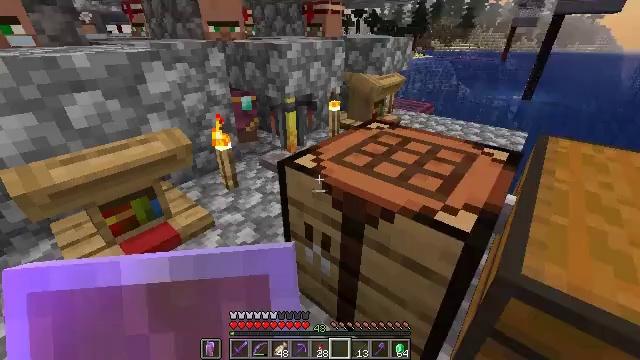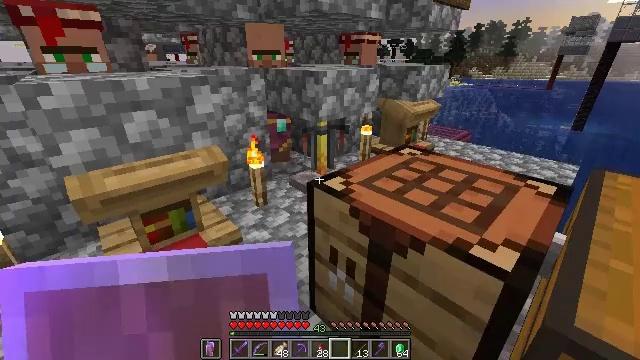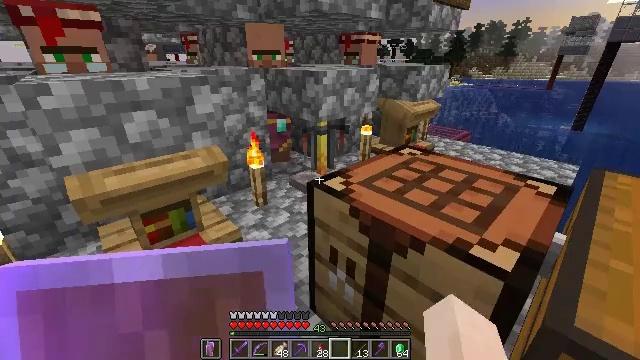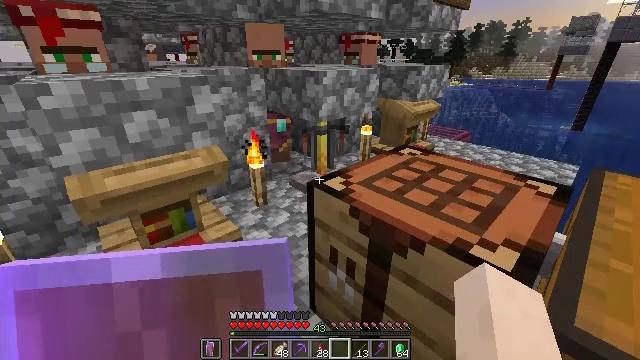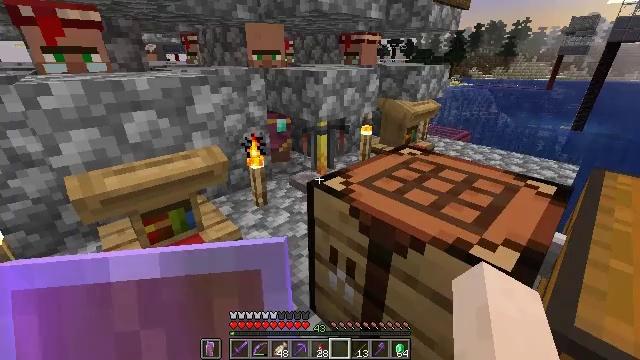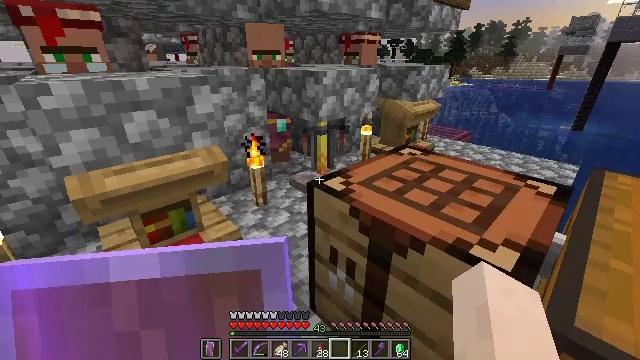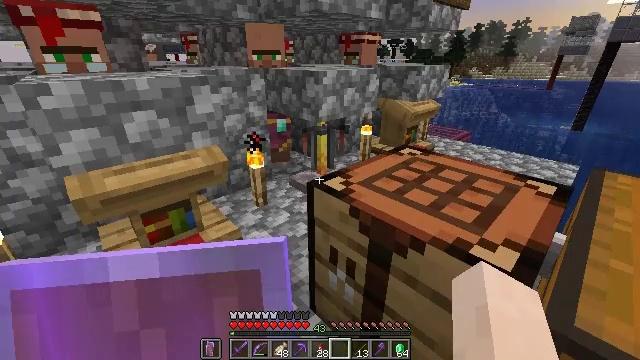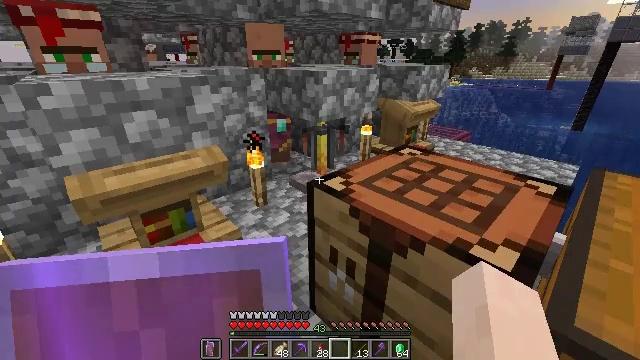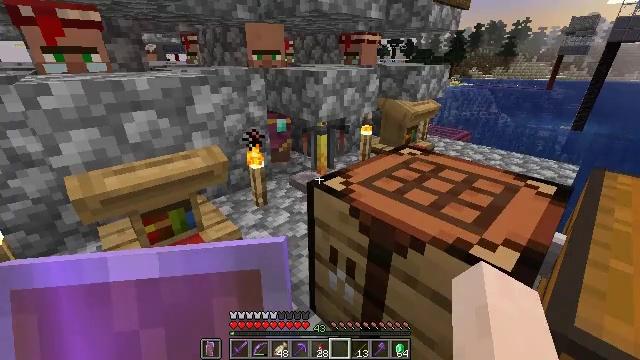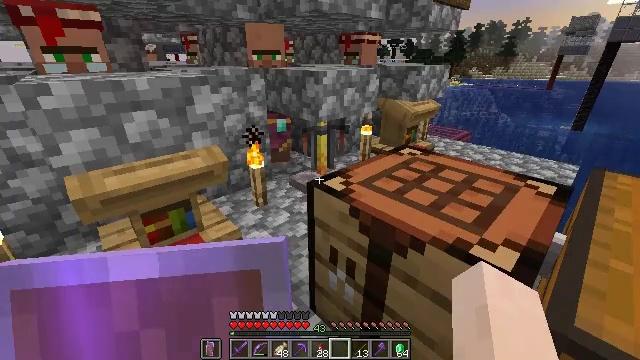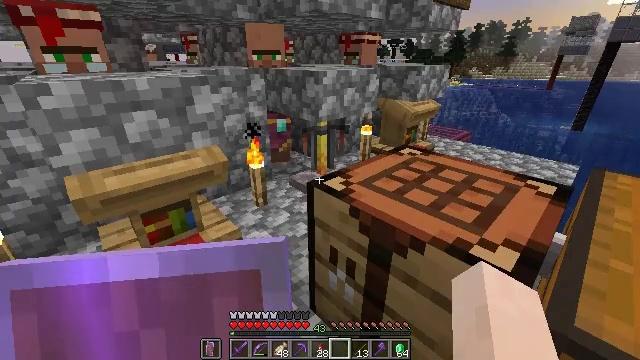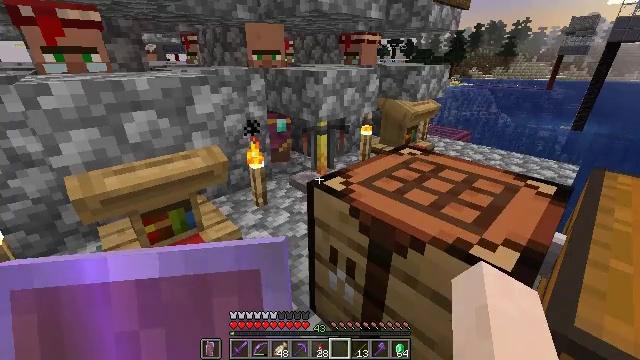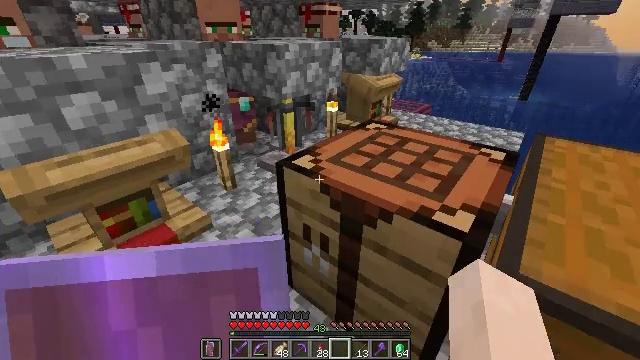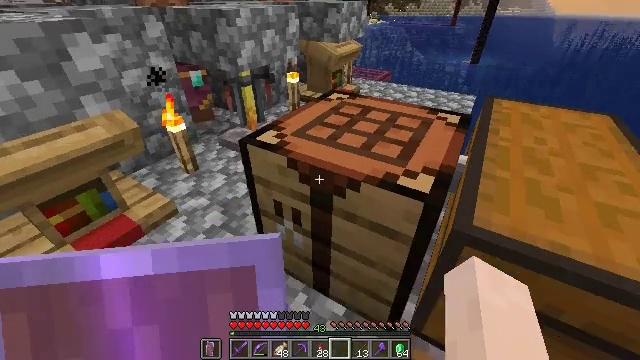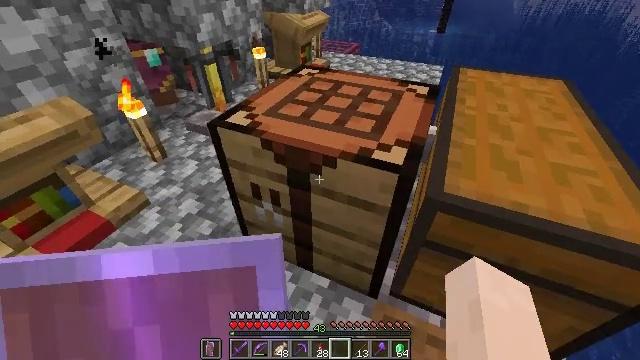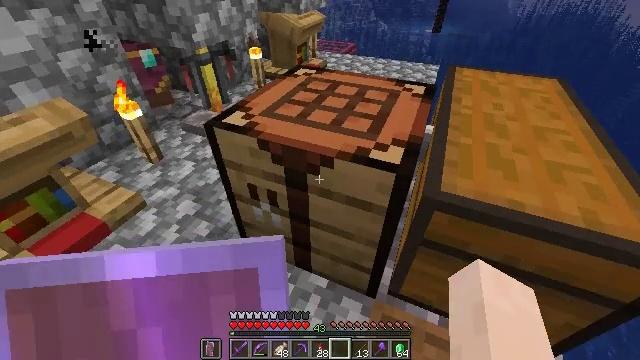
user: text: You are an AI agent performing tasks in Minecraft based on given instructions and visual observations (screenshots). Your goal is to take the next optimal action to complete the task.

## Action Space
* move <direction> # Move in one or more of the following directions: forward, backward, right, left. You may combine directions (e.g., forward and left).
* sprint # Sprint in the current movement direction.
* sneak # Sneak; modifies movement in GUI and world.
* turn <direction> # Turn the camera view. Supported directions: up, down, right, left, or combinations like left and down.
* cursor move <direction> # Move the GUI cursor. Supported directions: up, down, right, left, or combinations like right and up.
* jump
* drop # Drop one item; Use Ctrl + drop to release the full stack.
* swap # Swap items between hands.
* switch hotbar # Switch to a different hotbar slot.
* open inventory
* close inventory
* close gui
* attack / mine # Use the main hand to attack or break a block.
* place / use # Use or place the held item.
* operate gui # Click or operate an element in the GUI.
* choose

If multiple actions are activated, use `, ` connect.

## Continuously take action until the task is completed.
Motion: motion action
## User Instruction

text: Craft an emerald block.
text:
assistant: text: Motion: turn left and up
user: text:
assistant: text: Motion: no_op
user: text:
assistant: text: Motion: no_op
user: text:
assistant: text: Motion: no_op
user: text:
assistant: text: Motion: no_op
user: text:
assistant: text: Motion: no_op
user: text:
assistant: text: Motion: no_op
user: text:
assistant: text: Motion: no_op
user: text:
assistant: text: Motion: no_op
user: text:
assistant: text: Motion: no_op
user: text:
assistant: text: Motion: no_op
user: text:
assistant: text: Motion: turn right and down
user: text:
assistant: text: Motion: turn right and down
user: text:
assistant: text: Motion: turn right and down
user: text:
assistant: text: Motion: no_op
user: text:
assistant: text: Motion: turn right
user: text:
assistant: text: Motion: turn right
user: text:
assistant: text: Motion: no_op
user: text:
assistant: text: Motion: use / place
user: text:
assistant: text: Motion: use / place
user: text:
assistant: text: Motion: no_op
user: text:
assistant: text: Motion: no_op
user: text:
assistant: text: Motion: no_op
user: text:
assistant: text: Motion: no_op
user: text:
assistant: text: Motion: no_op
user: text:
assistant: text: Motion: no_op
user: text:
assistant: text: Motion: turn left
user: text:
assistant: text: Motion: turn left
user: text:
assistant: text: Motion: turn left
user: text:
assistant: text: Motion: turn left